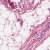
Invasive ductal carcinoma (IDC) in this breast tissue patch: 0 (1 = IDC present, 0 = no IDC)